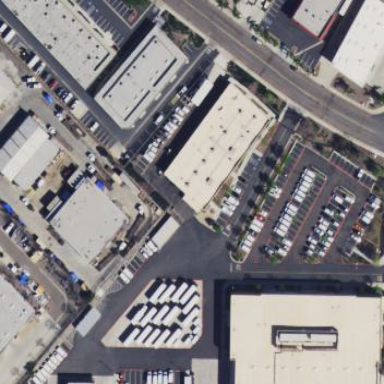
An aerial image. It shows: Industrial building.